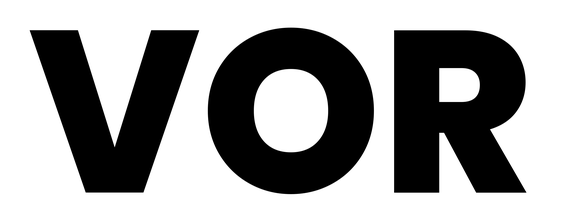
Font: Poppins-ExtraBold